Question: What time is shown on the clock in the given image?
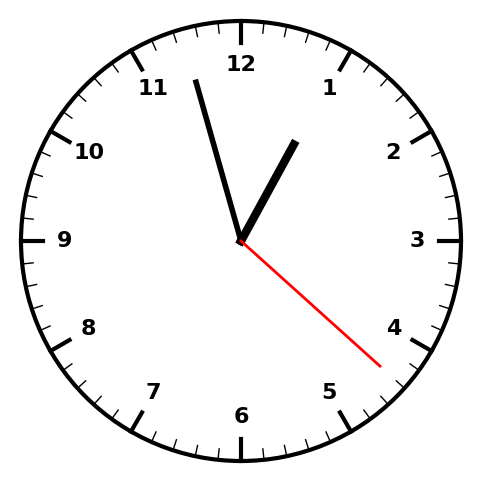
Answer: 12:57:22